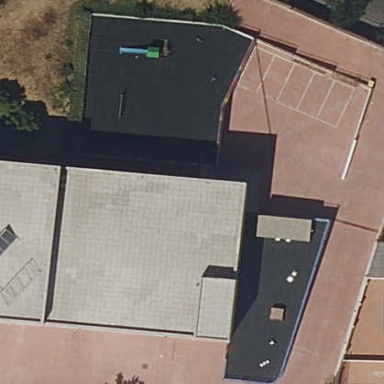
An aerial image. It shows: School building.